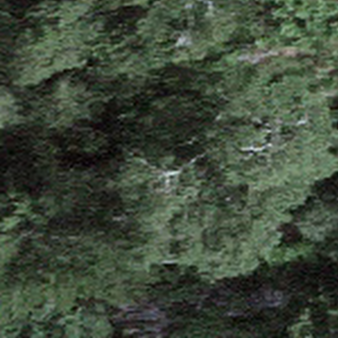
Label: other